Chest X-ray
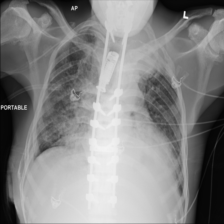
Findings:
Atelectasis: negative
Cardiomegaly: negative
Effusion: negative
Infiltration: positive
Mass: negative
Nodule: negative
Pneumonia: positive
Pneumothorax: negative
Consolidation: negative
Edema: negative
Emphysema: negative
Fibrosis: negative
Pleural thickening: negative
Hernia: negative